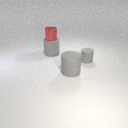
small gray rubber cylinder behind large gray rubber cylinder